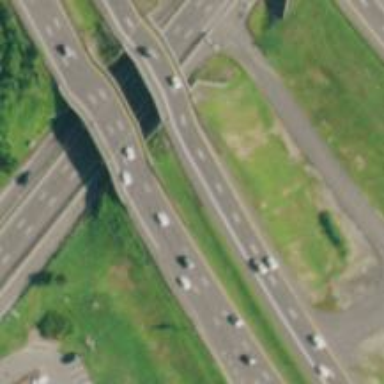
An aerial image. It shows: Motorway bridge spanning urban freeway/expressway.